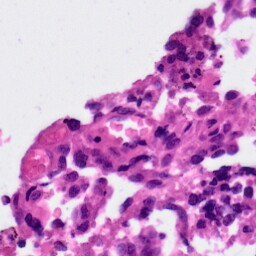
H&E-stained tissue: Ovarian